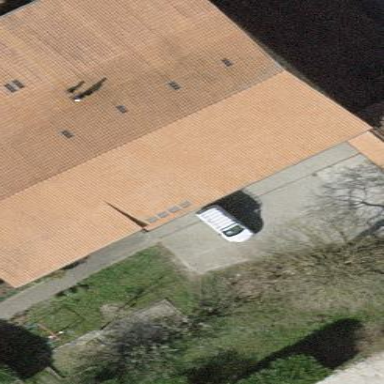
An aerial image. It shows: Detached building with hipped roof.